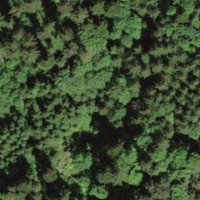
EUNIS habitat code: 43
Species observed at this site:
Petasites albus